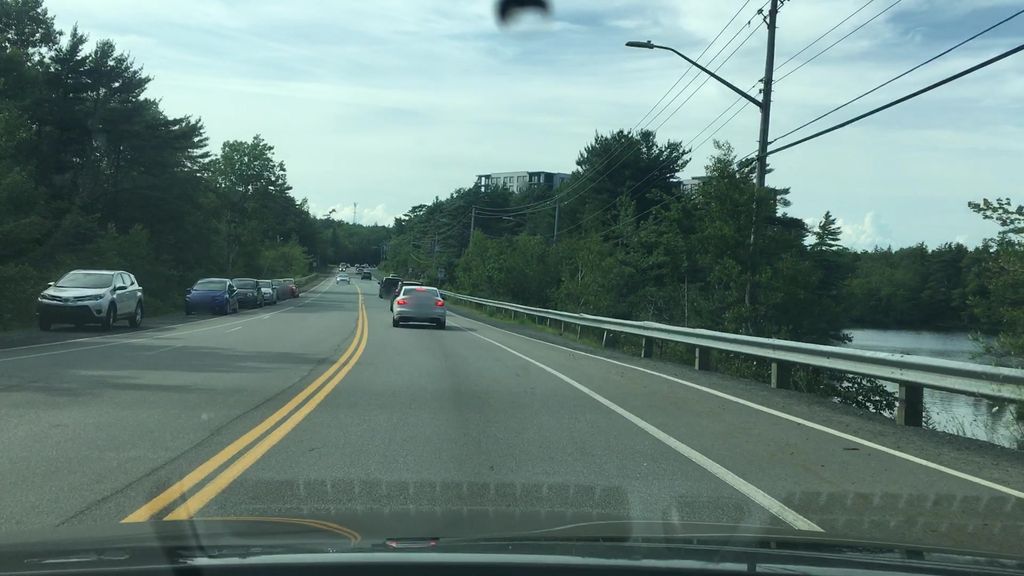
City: halifax